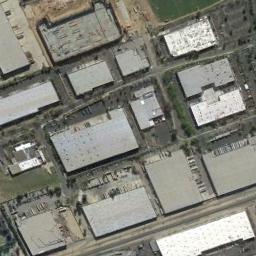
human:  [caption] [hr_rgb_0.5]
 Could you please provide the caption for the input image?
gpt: The industrial area has some gray workshops and green areas and some roads go through the industrial area .

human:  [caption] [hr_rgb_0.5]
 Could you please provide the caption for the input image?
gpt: Many houses of different shapes are in the industrial area .

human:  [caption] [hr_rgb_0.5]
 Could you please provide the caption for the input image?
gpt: In an industrial area, There are neatly planned factories and roads, Green belts, And parking lots for cars .

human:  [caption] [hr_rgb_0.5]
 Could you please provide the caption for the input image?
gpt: Different buildings in the industrial area have different orientations .

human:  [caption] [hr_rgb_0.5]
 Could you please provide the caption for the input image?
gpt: There are some gray buildings and white buildings on the industrial area .